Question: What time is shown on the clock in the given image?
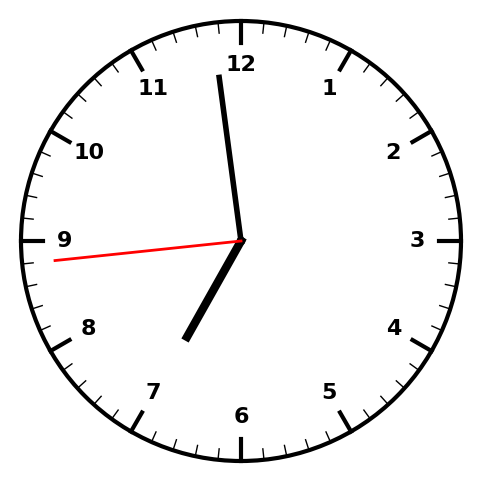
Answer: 06:58:44